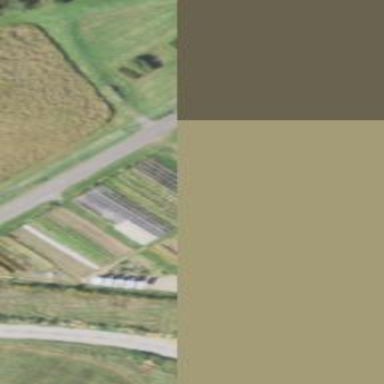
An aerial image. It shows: Farmland with market gardening vegetables. The crops are enclosed by fence.